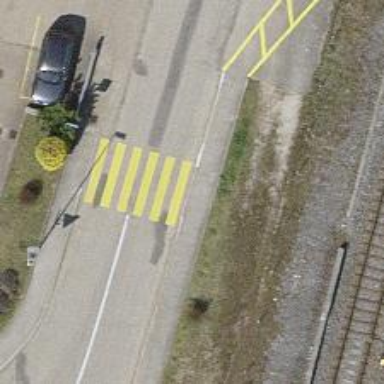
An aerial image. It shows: Uncontrolled crossing on the road.